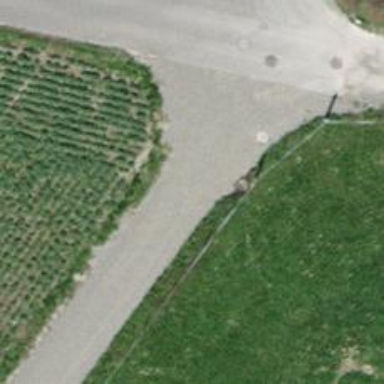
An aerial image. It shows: Track with pebblestone surface. The track type is grade2.